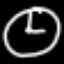
Label: clock